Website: macys
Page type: billing-address
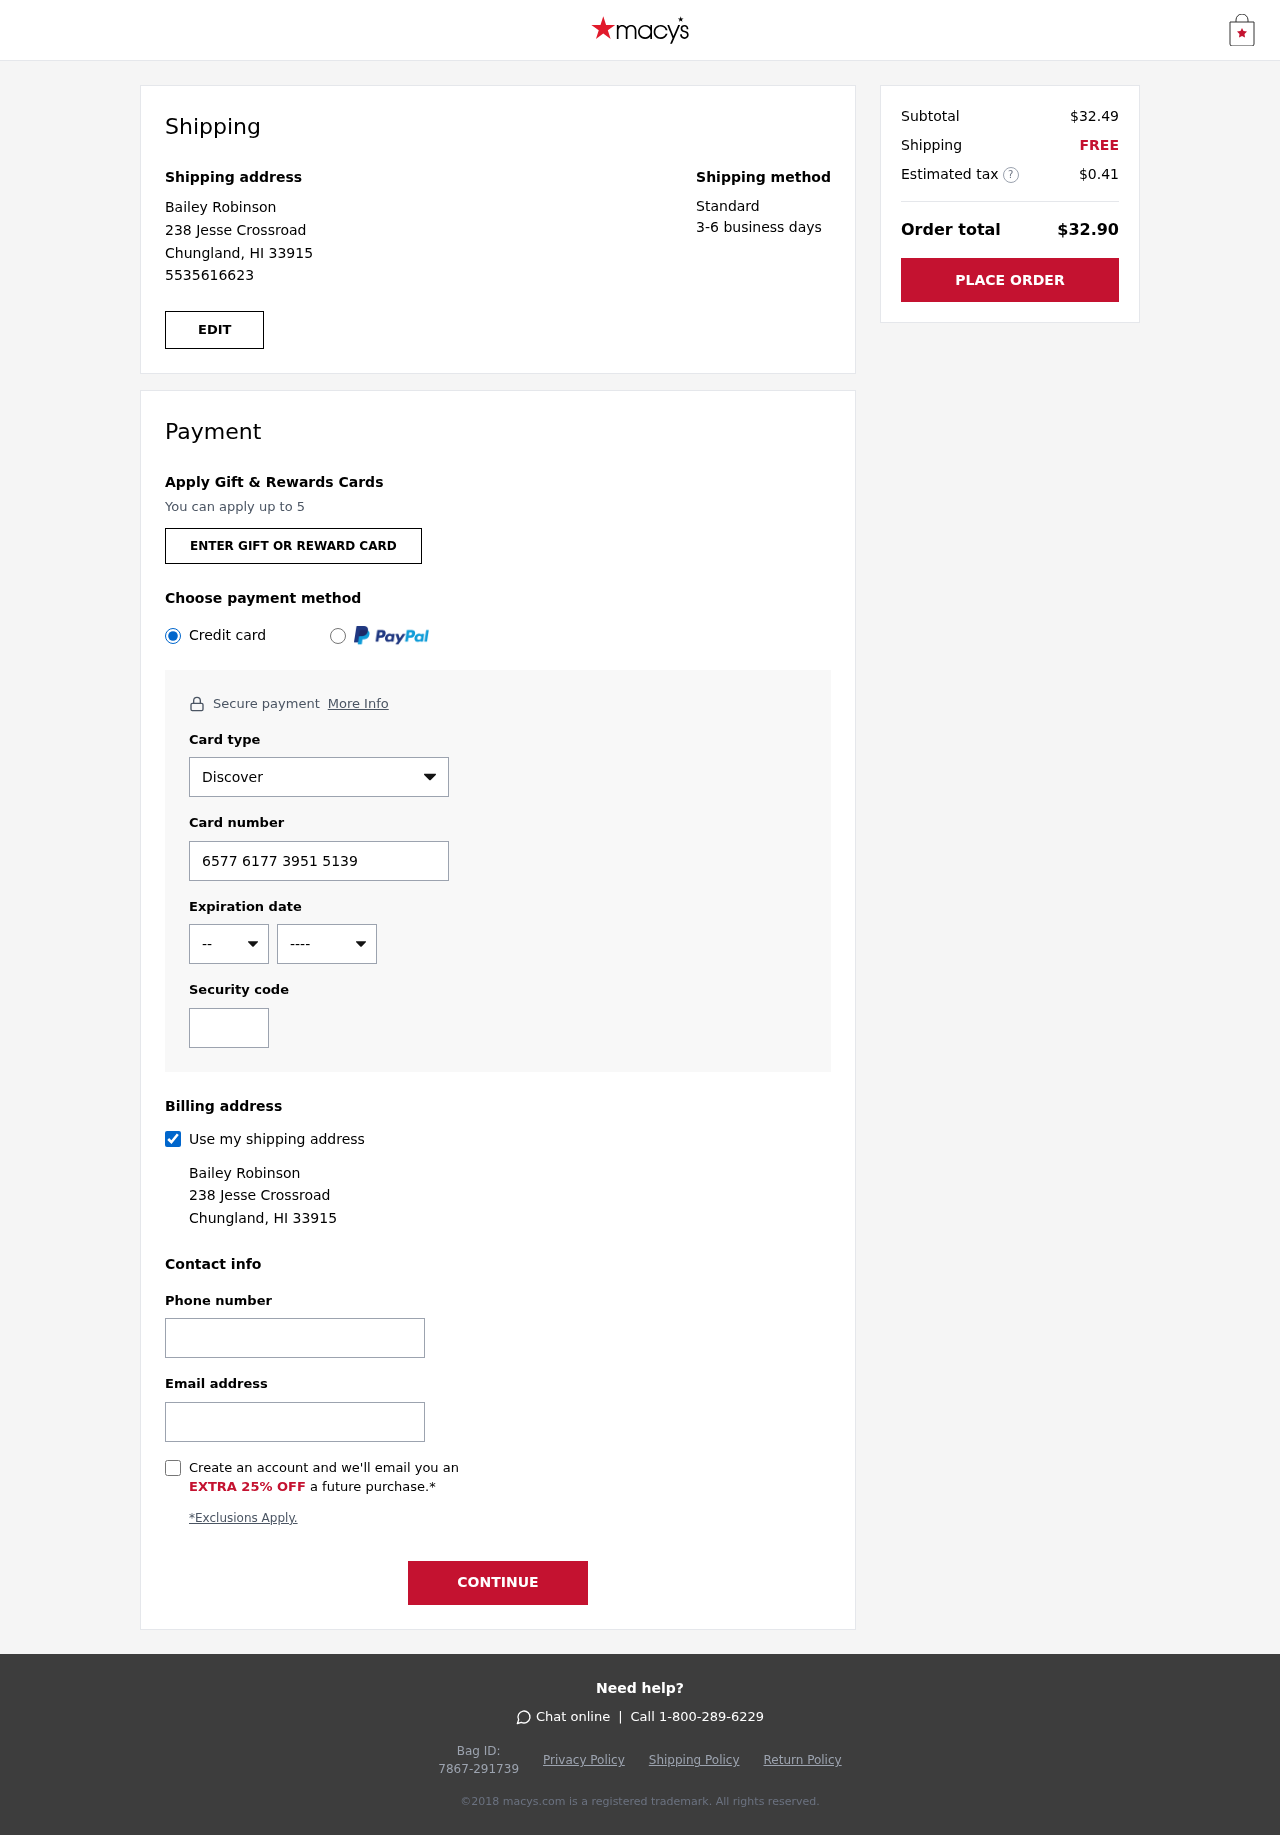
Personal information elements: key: PII_CARD_CVV
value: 954
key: PII_CARD_EXPIRY_MONTH
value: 12
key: PII_CARD_EXPIRY_YEAR
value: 28
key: PII_CARD_NUMBER
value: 6577 6177 3951 5139
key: PII_CARD_TYPE
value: Discover
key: PII_EMAIL
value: baileyrobinson@yahoo.com
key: PII_FULLNAME
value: Bailey Robinson
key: PII_PHONE
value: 5535616623
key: PII_STREET
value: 238 Jesse Crossroad
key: PII_CITY_STATE_ZIP
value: Chungland, HI 33915
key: PII_FIRSTNAME
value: Bailey
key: PII_LASTNAME
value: Robinson
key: PII_FULLNAME2
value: Bailey Robinson
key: PII_FULLNAME3
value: Bailey Robinson
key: PII_FIRSTNAME2
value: Bailey
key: PII_FIRSTNAME3
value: Bailey
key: PII_LASTNAME2
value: Robinson
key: PII_LASTNAME3
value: Robinson
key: PII_FIRSTNAME_DERIVED
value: Bailey
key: PII_LASTNAME_DERIVED
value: Robinson
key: PII_FULLNAME_DERIVED
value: Bailey Robinson
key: PII_NAME_FULL_DERIVED
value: Bailey Robinson
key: PII_PHONE2
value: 5535616623
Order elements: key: ORDER_SUBTOTAL
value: $32.49
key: ORDER_SHIPPING_COST
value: FREE
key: ORDER_TAX
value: $0.41
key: ORDER_TOTAL
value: $32.90